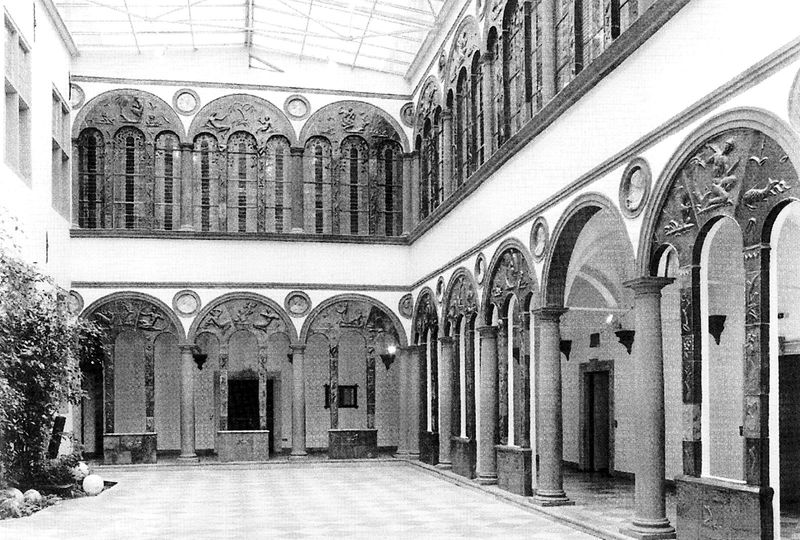
Titel: Schloss Bedburg
Standort: Bedburg (EU - D - NRW)
Schlagwörter: grün, menschen, licht, marmor, säule, säulen, ornament, wand, gesicht, innenraum, pflanzen, gotik, renaissance, stock, relief, italien, hof, büste, foto, gang, arkade, innenhof, loggia, umgang, gewölbe, medaillon, fliesen, kapitell, fisch, wal, glasdach, palais, glass, plfanze, 1500